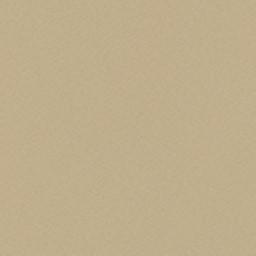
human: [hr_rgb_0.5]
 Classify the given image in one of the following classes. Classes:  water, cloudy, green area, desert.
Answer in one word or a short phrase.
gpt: desert